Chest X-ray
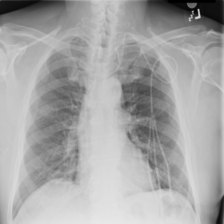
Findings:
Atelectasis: negative
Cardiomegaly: negative
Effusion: negative
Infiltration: negative
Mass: negative
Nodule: negative
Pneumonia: negative
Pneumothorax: negative
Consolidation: negative
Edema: negative
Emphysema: negative
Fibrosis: negative
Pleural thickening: negative
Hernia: negative